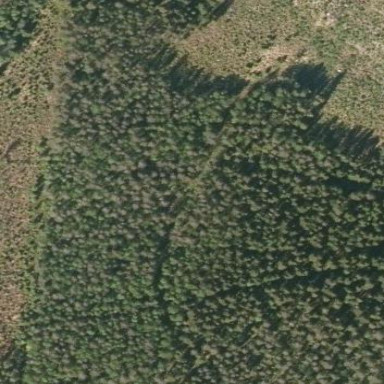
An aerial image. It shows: Woodland with needle-leaved trees.